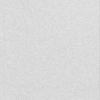
Label: dusty